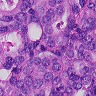
Metastatic tissue present: yes